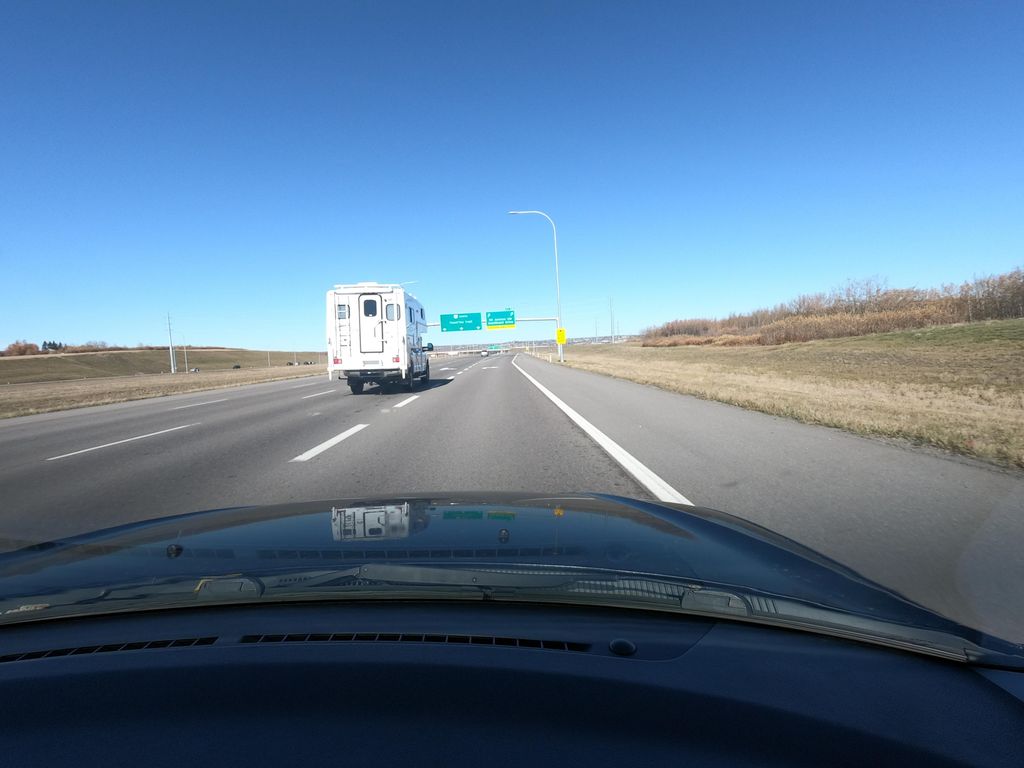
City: calgary